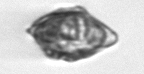
Label: Kryptoperidinium_triquetrum